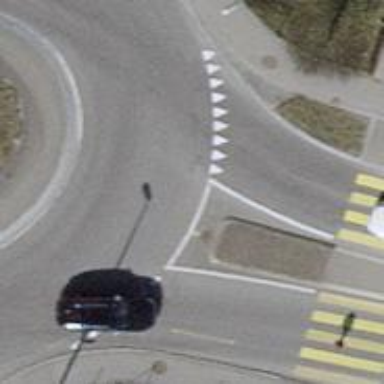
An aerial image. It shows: Primary highway with asphalt surface leading to roundabout. There is separate sidewalk along the road.